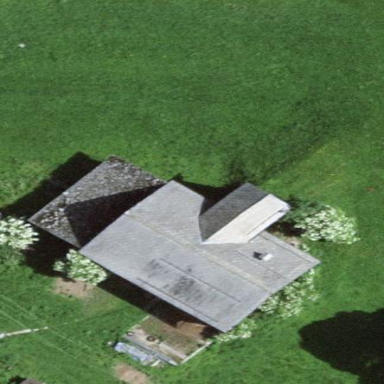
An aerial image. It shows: Farm building.